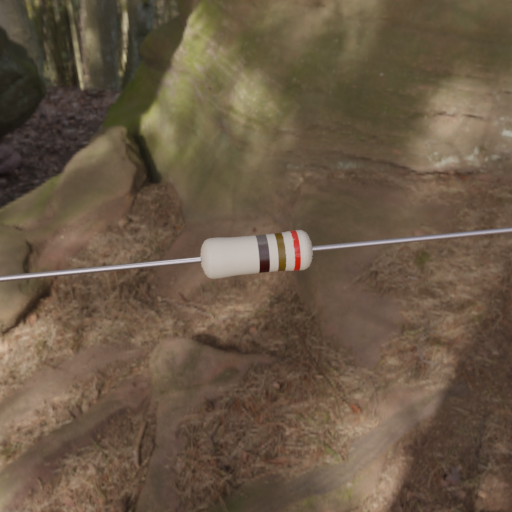
Resistor colour bands (in order): black, brown, red